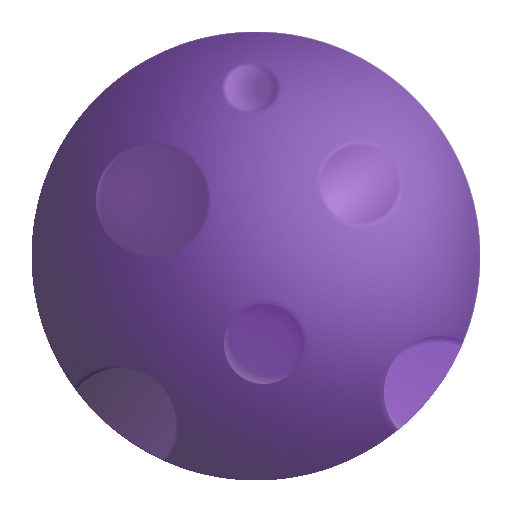
new moon color